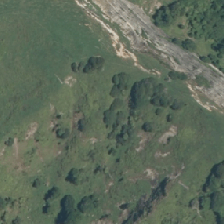
Land cover: low_producing_grassland